Field crop: tomato
Growth stage: 2
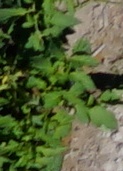
Species: tomato